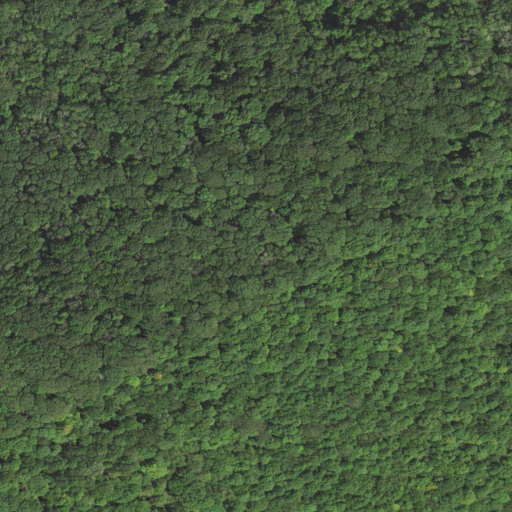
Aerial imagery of ridge(s) in West Virginia named Grassy Ridge containing only deciduous forest